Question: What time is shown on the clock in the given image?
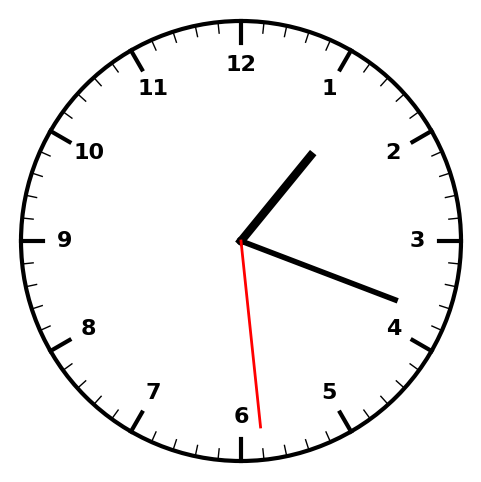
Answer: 01:18:29